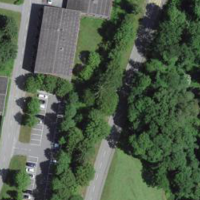
EUNIS habitat code: 54
Species observed at this site:
Scilla bifolia